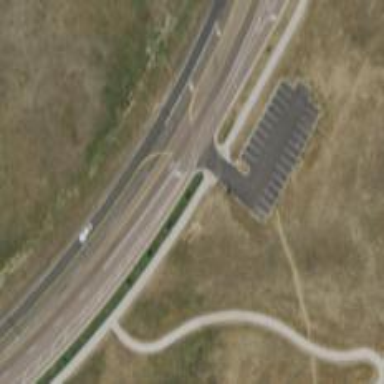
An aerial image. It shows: Secondary road with asphalt surface.